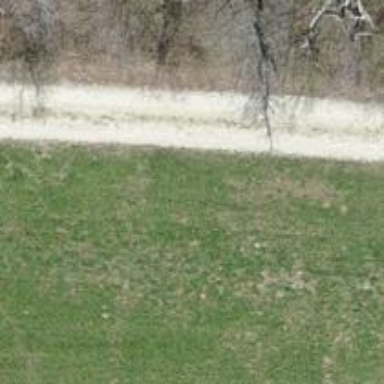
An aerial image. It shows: Compacted grade3 track.